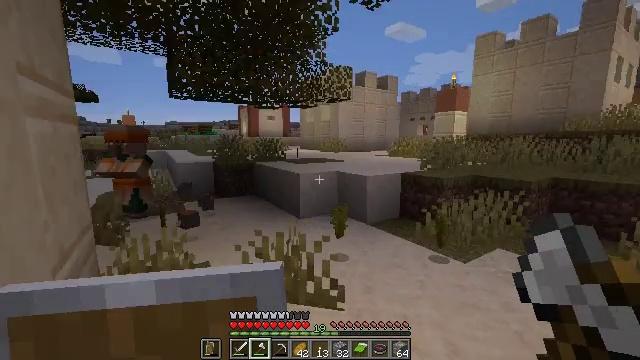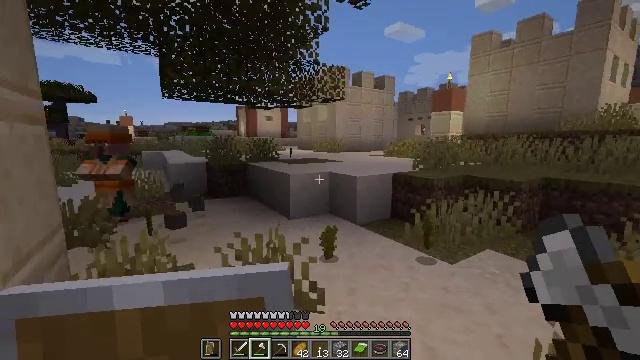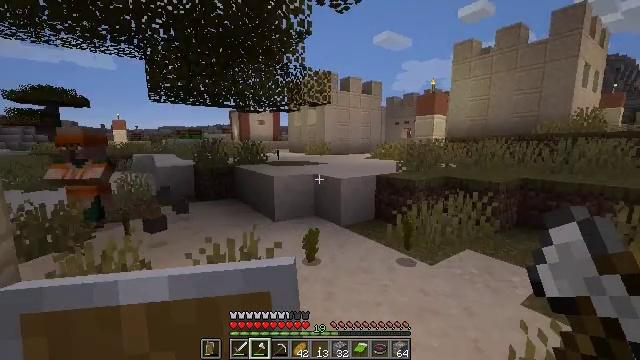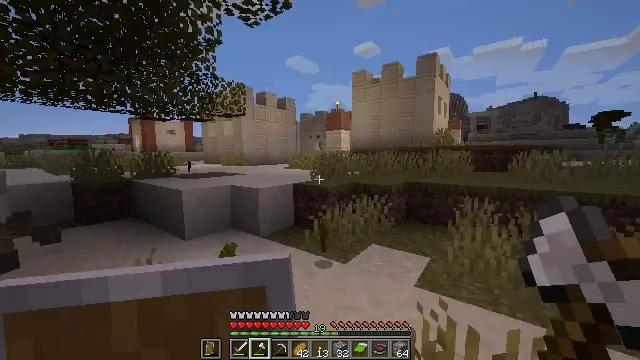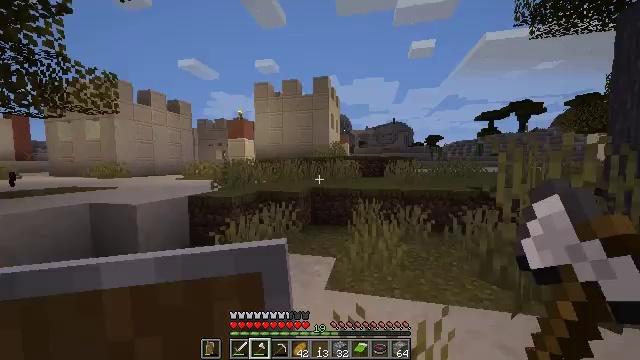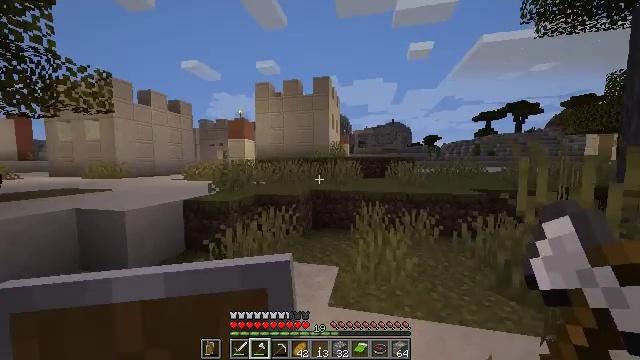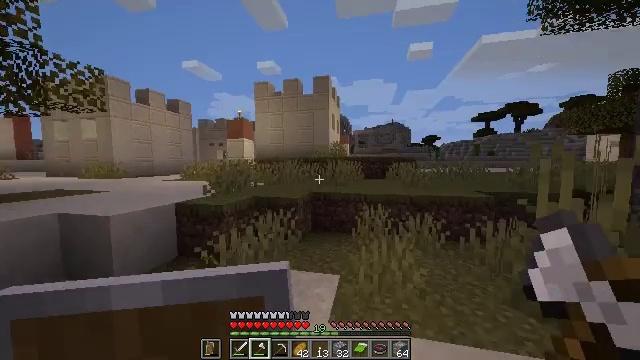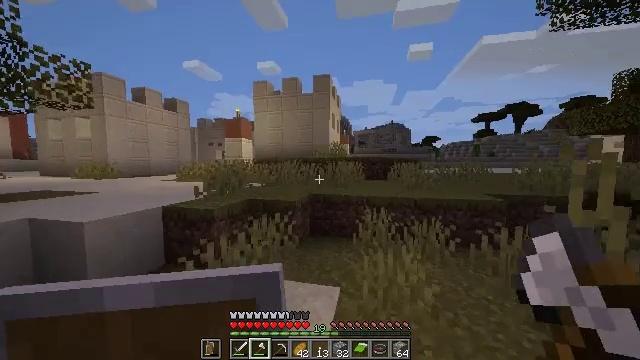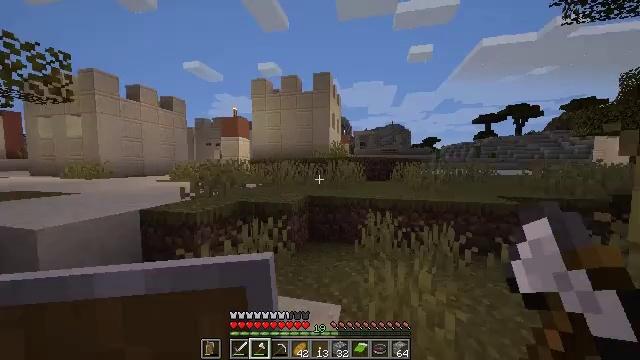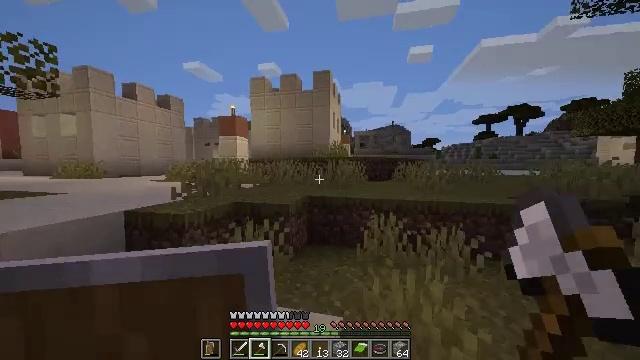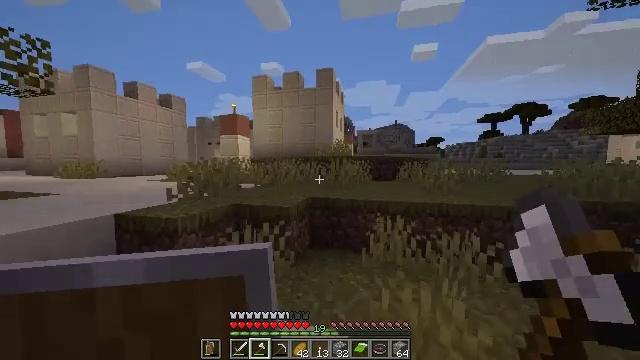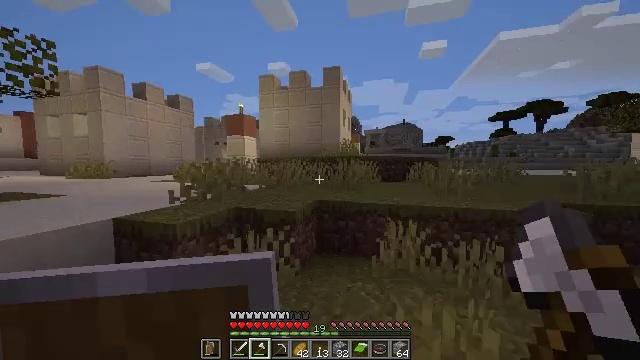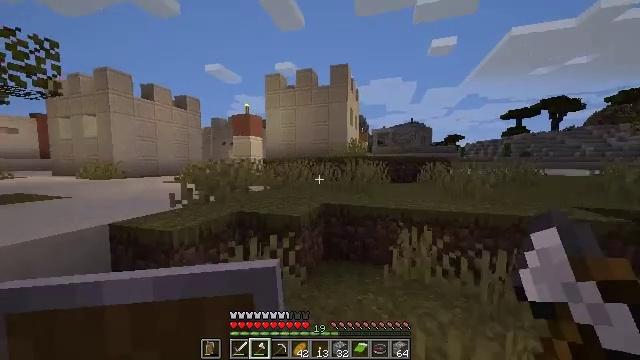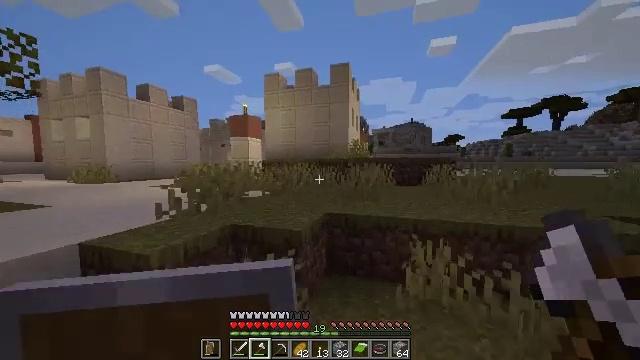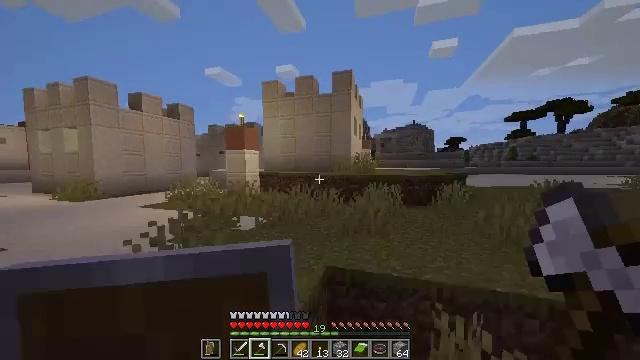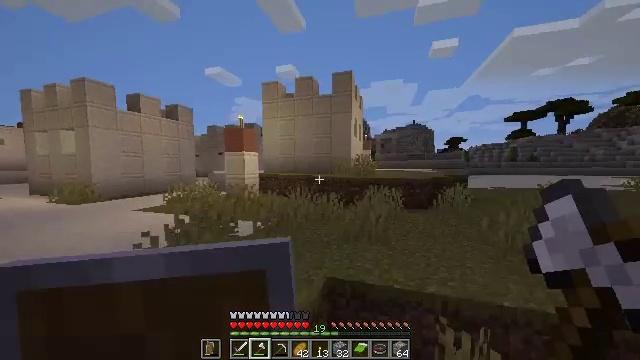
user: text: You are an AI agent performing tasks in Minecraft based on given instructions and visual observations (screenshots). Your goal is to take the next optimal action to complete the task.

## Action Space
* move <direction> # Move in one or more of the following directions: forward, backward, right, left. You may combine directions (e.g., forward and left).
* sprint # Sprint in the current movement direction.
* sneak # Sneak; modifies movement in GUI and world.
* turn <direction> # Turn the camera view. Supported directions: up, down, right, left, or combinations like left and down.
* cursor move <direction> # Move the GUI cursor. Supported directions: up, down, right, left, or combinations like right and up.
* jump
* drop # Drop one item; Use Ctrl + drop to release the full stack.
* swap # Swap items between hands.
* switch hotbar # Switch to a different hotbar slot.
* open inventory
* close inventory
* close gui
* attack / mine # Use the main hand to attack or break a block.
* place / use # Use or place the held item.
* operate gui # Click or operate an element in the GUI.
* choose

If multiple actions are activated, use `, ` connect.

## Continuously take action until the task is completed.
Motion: motion action
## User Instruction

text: Attack the potted cactus to pick it up.
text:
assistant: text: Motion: move forward and move right
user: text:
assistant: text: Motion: move forward, turn right
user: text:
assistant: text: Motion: move forward, turn right and up
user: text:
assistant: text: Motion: move forward, turn right and up
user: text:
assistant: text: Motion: move forward
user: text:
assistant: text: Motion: move forward, sprint
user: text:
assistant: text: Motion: move forward, sprint
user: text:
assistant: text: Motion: move forward, sprint
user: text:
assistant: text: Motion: move forward, sprint
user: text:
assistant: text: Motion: move forward
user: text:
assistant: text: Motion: move forward, turn left
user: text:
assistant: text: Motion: move forward, turn left
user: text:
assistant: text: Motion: move forward, jump
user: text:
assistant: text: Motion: move forward, jump
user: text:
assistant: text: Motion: move forward, jump
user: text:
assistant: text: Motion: move forward, jump
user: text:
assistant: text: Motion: move forward, jump
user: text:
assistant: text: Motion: move forward, jump
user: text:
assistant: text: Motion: move forward, jump
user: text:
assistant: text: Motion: move forward
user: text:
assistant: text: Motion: move forward
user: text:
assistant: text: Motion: move forward
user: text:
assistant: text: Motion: move forward, turn right and down
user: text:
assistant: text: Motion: move forward, turn right and down
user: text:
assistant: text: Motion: move forward, turn right
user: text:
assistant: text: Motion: move forward, turn right, jump
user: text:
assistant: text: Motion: move forward, turn right, jump
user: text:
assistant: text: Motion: move forward, jump
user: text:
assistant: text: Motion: move forward, jump
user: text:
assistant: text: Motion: move forward, jump